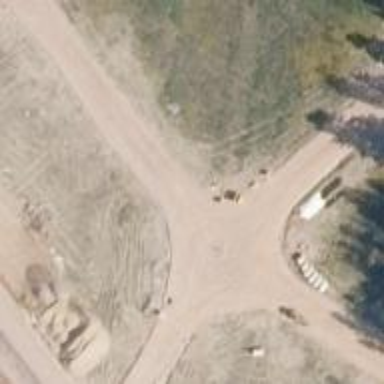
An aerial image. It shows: Asphalt road in living street.